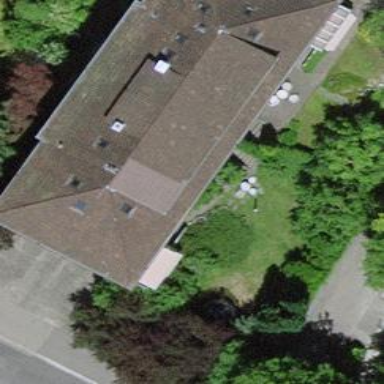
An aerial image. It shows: Residential building with hipped roof.